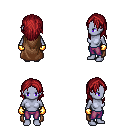
a pixel art fantasy rpg character, female body template, dark elf, purple skin, brown cape, magenta pants, brunette long hairstyle, gold gloves, four views (front, back, left, right), 2x2 character sprite sheet, small pixel art, hard edges, no anti-aliasing